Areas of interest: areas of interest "Zhejiang JINZHOU Pipeline Technology Co., Ltd."
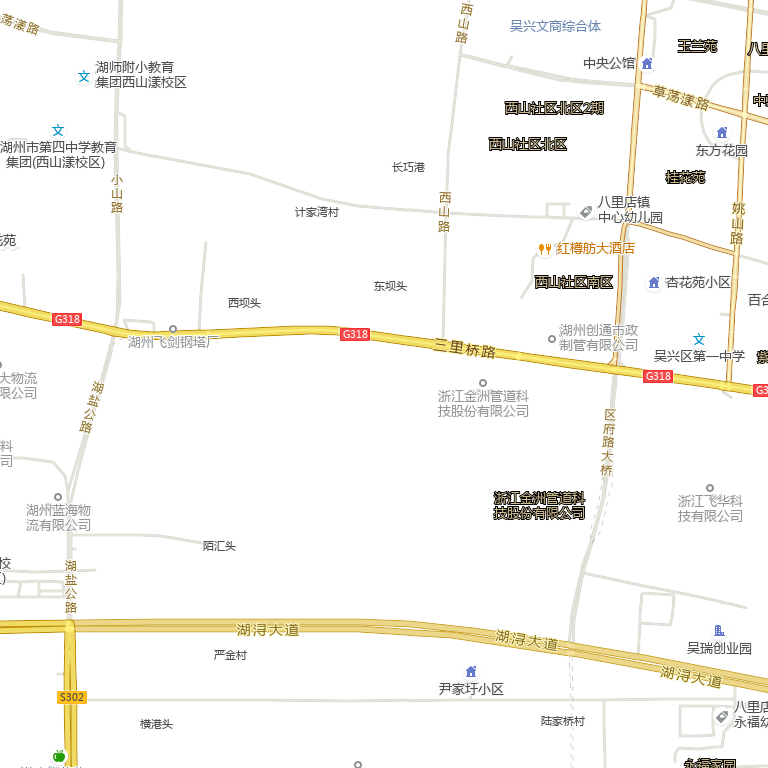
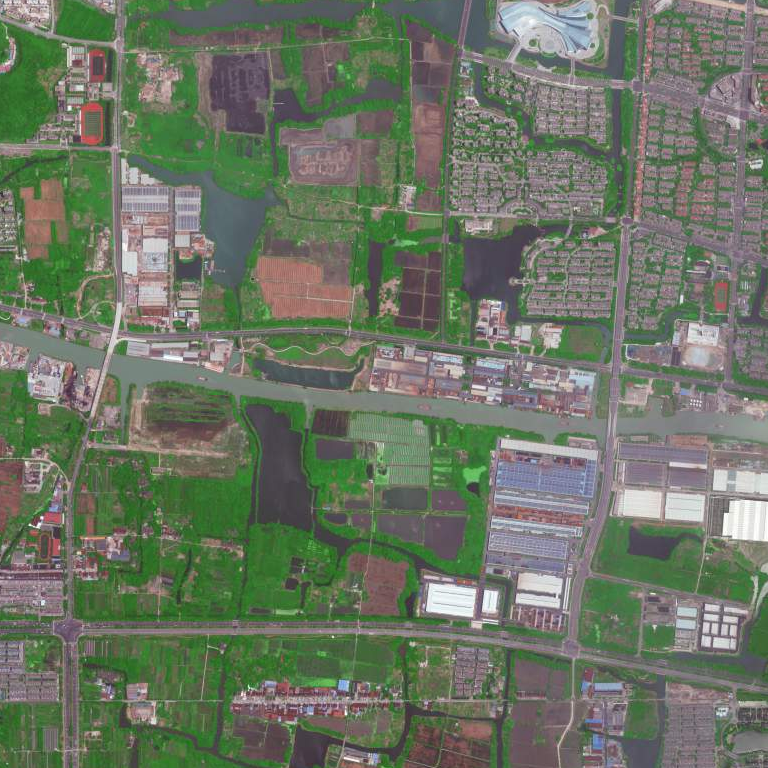